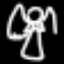
Label: angel